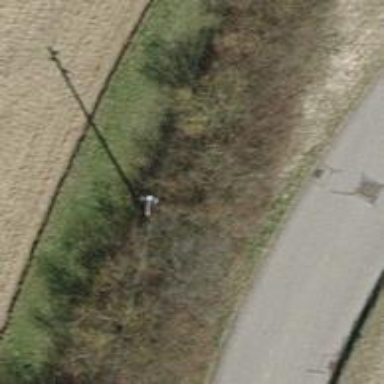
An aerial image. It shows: Straight power pole managing the electricity lines.